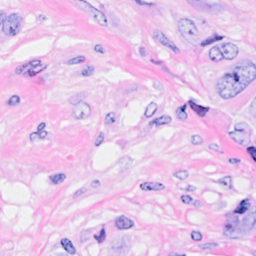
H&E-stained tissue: Breast